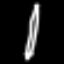
Label: pencil